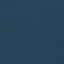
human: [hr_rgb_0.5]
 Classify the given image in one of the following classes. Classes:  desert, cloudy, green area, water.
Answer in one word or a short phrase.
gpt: water